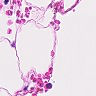
Metastatic tissue present: no